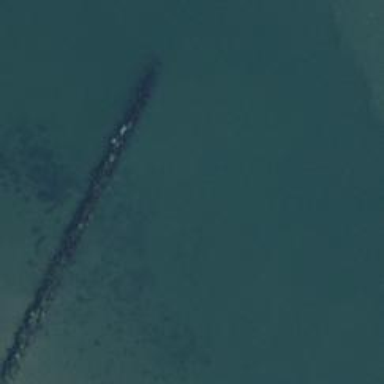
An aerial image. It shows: Reef composed of pilings.